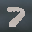
Label: 7